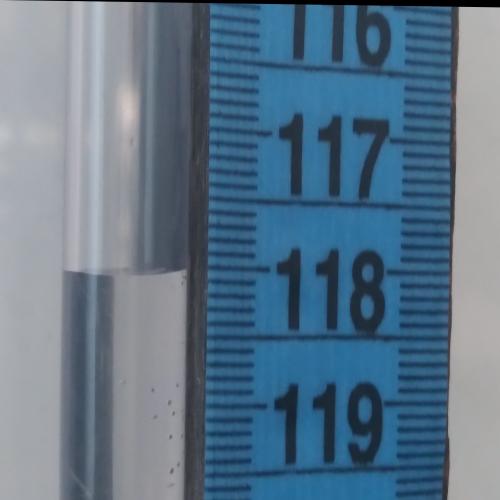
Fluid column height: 118.0 cm